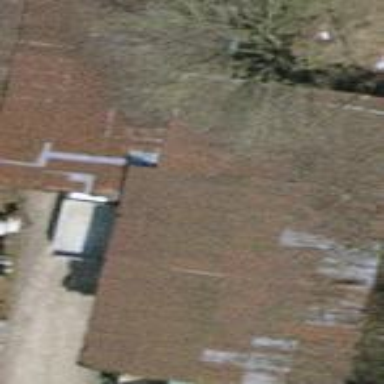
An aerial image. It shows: View of roof of building.